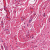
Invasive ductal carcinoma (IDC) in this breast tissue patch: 0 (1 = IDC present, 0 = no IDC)